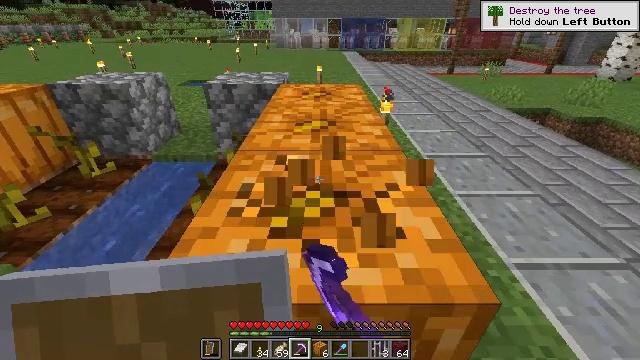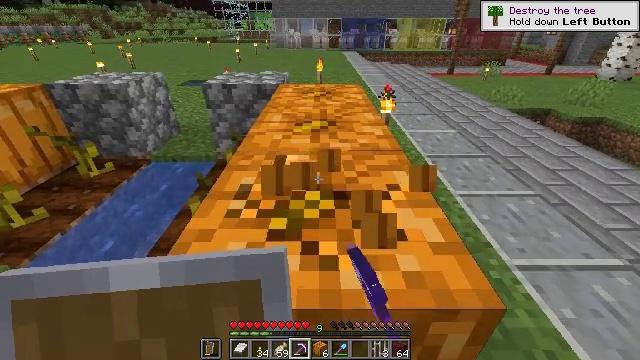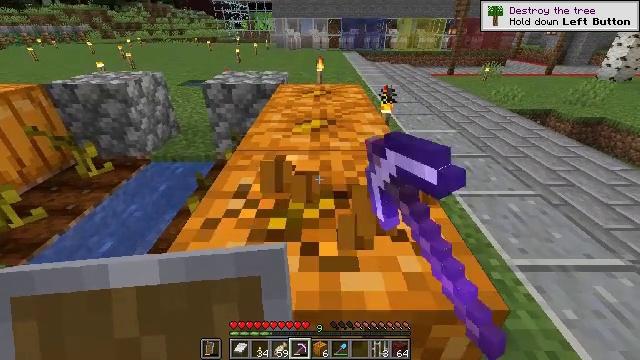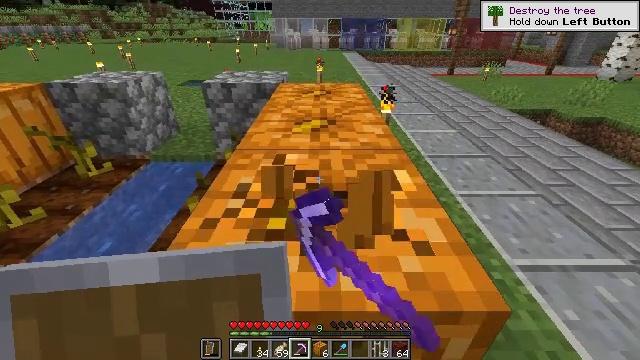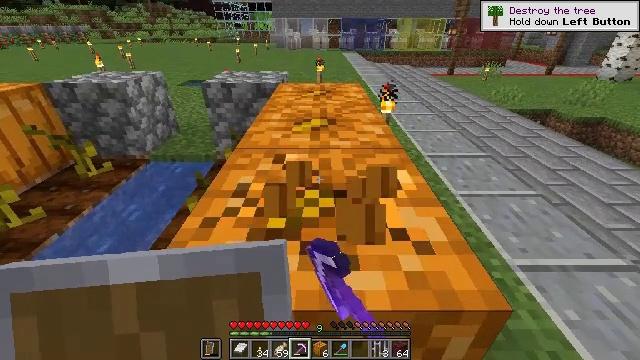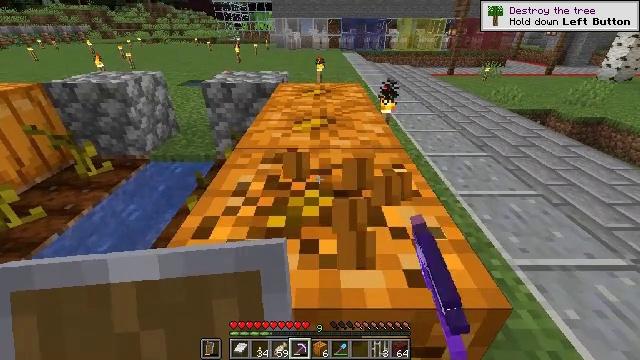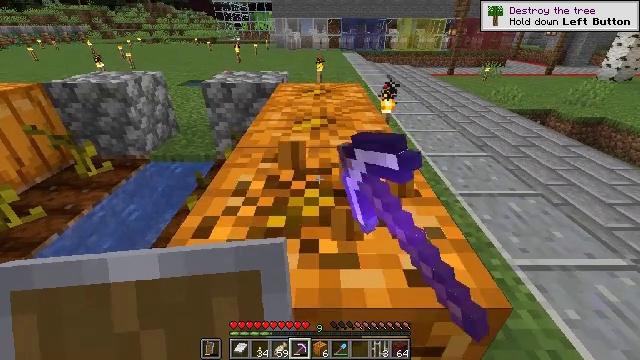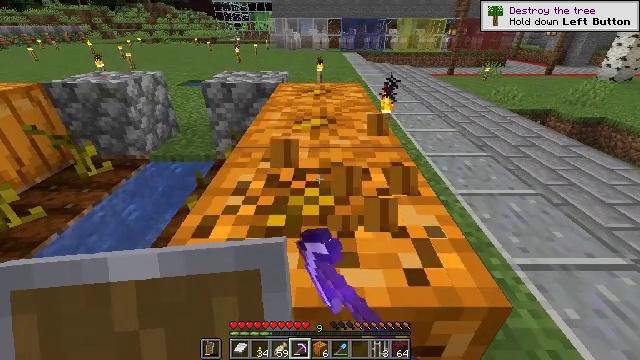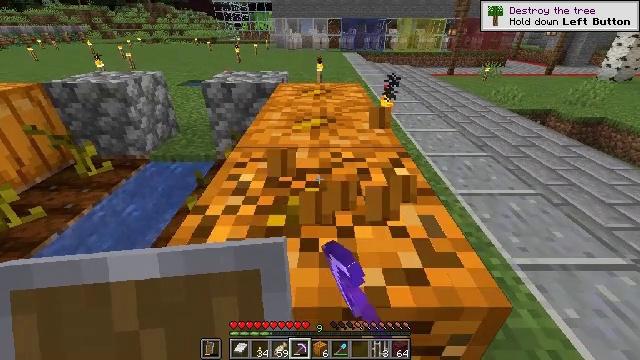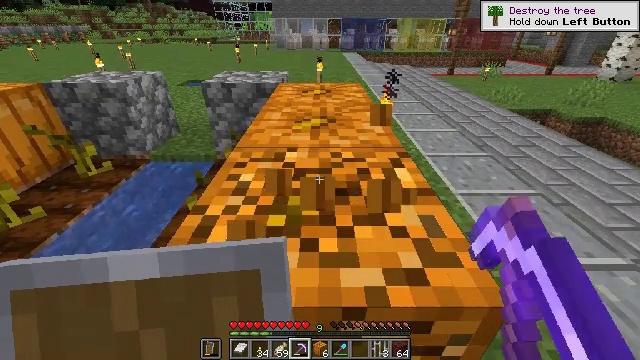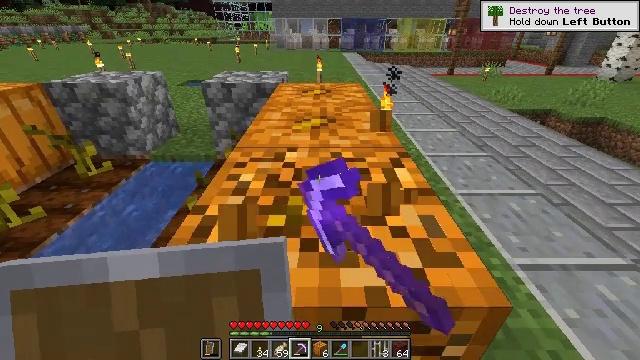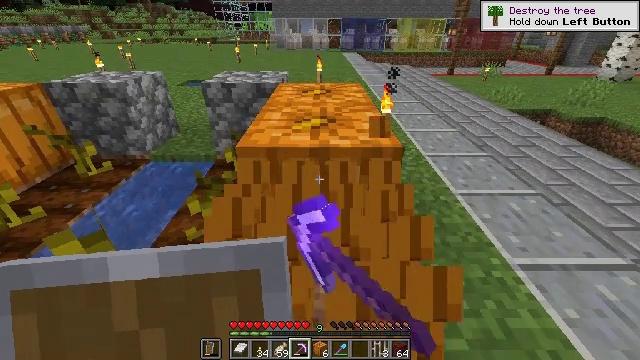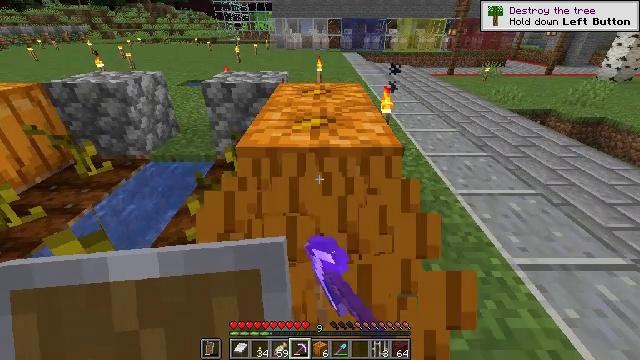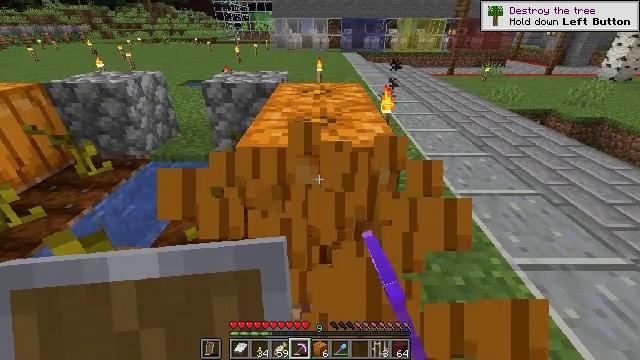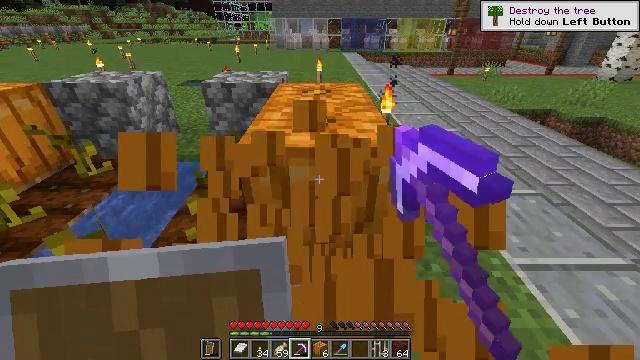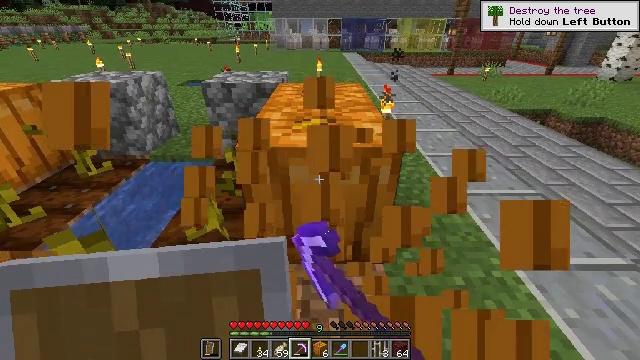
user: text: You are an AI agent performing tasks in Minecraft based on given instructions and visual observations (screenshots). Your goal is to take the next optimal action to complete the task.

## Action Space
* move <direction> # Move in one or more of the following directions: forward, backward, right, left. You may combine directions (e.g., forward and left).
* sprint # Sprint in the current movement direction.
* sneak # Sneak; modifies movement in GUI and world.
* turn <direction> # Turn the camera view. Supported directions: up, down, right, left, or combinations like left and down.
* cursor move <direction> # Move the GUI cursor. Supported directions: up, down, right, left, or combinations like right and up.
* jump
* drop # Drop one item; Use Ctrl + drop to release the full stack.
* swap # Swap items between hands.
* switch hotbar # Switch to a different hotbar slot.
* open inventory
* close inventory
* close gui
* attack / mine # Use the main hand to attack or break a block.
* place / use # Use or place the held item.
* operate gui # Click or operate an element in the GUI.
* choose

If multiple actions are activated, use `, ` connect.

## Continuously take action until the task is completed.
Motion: motion action
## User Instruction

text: Attack the pumpkin to gather it.
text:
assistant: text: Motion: attack / mine
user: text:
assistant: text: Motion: attack / mine
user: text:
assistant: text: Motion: attack / mine
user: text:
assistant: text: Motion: attack / mine
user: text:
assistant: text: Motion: attack / mine
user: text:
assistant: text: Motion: attack / mine
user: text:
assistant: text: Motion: attack / mine
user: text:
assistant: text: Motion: attack / mine
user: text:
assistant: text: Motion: attack / mine
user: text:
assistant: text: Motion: attack / mine
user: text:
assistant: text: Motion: attack / mine
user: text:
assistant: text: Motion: attack / mine
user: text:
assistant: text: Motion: attack / mine
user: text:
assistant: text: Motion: attack / mine
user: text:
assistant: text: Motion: attack / mine
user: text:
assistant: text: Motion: attack / mine
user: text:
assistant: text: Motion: attack / mine
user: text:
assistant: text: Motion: attack / mine
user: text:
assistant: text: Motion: attack / mine
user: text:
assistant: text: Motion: attack / mine
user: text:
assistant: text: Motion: attack / mine
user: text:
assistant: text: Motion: attack / mine
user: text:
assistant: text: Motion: attack / mine
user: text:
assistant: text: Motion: attack / mine
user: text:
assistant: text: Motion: attack / mine
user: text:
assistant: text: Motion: attack / mine
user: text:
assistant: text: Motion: attack / mine
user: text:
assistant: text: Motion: attack / mine
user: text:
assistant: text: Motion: attack / mine
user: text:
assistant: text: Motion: attack / mine